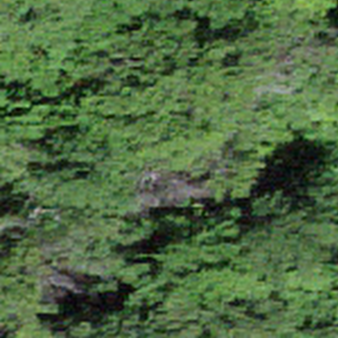
Label: other